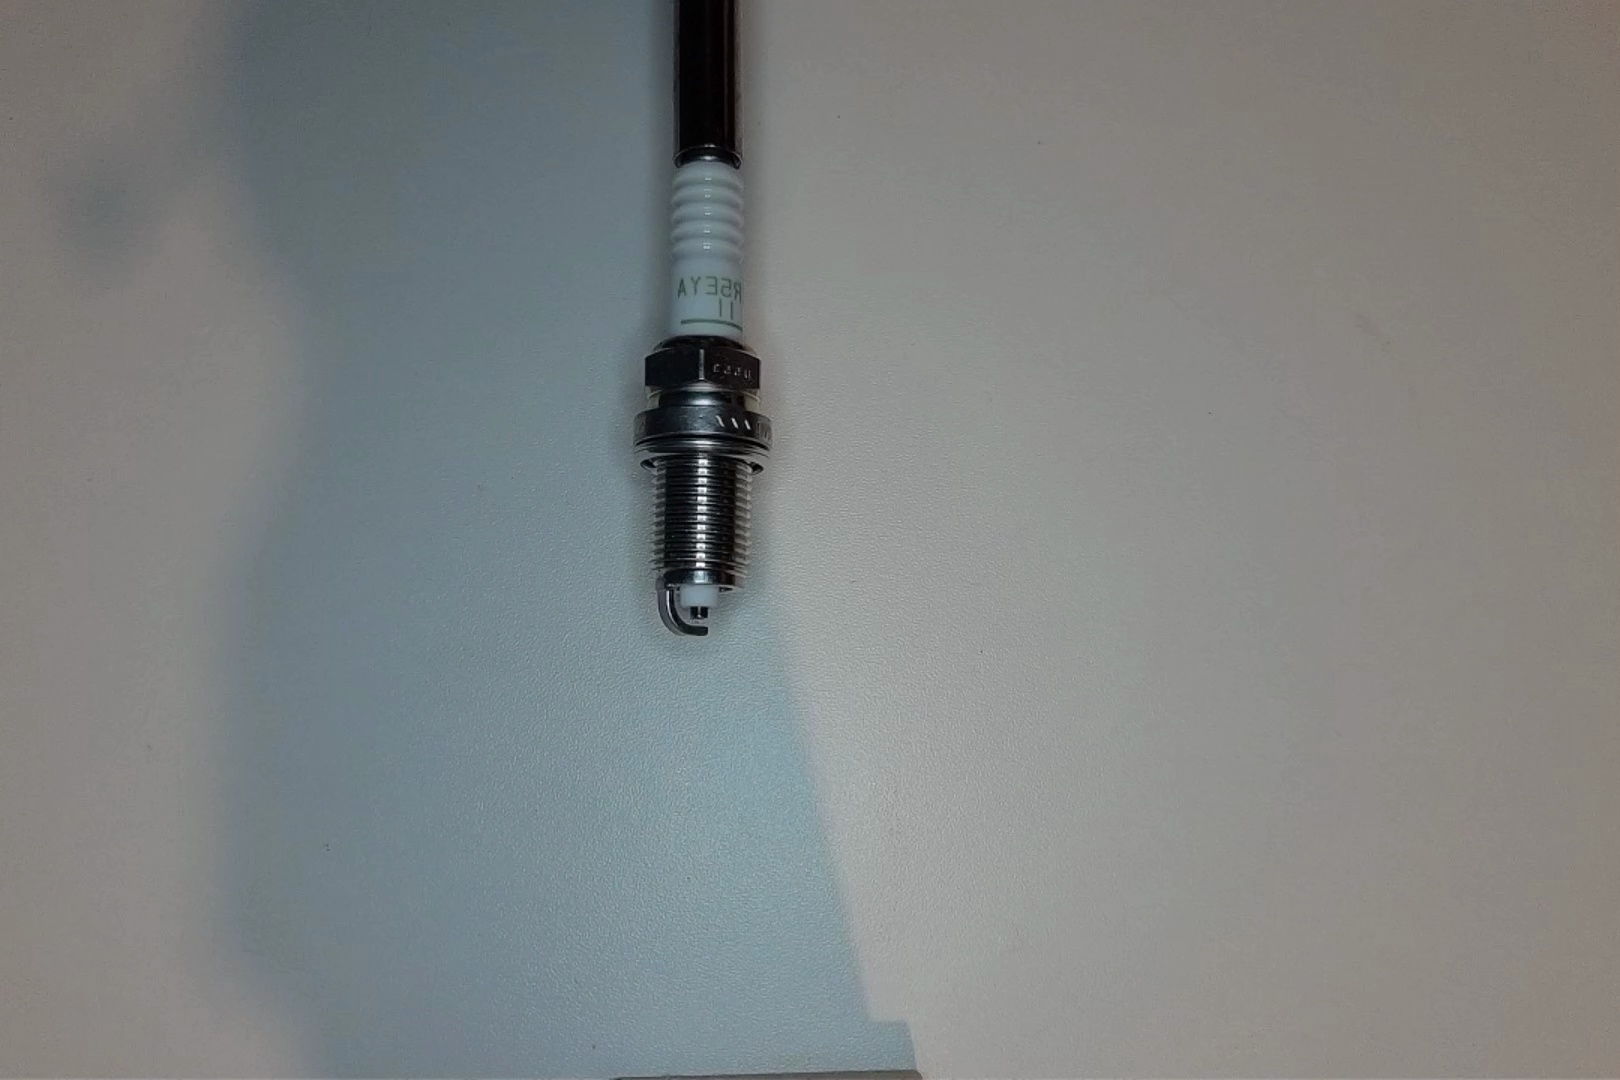
Label: normal